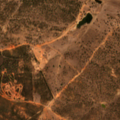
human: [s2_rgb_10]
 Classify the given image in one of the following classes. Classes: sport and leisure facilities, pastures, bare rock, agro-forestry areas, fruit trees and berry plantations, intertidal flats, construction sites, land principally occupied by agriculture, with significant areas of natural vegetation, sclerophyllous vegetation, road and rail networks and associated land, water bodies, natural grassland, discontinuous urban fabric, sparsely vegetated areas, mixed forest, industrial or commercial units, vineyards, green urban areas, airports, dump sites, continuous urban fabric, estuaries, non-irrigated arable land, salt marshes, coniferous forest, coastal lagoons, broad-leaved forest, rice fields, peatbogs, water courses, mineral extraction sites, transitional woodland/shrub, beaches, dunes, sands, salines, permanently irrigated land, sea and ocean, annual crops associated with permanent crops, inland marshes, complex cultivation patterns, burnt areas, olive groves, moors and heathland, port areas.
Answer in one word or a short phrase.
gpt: agro-forestry areas, broad-leaved forest